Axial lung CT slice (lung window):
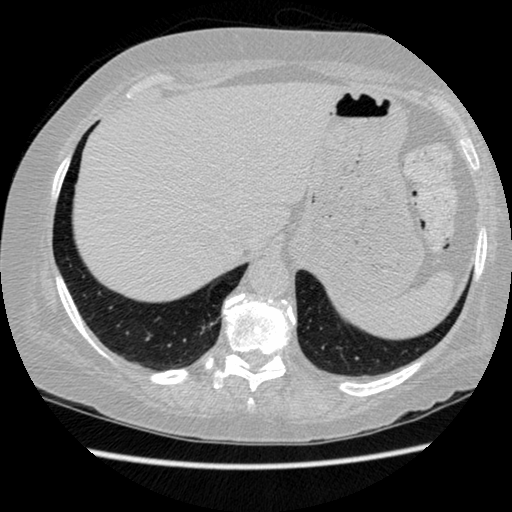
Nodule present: no